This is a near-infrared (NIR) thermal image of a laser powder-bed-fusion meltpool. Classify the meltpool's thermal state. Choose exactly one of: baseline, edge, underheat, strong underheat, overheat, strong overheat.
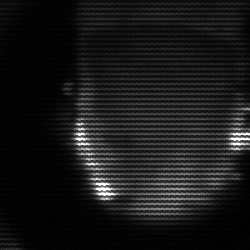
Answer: baseline